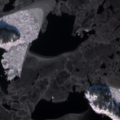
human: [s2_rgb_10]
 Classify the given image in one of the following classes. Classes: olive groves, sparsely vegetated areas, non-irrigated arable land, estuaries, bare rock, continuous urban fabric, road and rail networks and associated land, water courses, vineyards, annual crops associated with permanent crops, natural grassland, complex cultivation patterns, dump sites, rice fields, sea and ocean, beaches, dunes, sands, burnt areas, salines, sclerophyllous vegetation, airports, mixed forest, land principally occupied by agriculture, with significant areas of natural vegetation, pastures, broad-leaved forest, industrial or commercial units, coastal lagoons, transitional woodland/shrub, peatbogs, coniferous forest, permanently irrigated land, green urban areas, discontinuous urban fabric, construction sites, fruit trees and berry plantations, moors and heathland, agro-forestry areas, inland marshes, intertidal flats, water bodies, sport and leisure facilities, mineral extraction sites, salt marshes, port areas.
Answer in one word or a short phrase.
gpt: sea and ocean